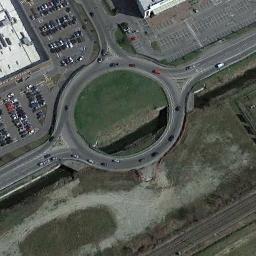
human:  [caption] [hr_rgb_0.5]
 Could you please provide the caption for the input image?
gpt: The roundabout with three exits and entrances is between the clearing and some parking lots .

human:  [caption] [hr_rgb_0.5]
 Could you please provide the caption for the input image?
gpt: There are several vehicles driving on the road at the roundabout, There are some buildings and some trees and some lawns around the roundabout, And many cars are parked in the open space beside the roundabout .

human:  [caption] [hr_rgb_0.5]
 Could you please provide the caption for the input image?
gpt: The roundabout is on the grass next to buildings and parking lot .

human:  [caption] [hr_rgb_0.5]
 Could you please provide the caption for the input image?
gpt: There are many cars in the parking lot near the roundabout .

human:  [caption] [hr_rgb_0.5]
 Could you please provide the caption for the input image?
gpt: There are many cars on the parking lot beside the roundabout .